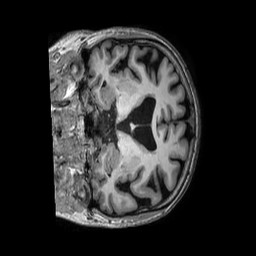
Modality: T1w
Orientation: coronal
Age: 72
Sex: female
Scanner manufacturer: philips
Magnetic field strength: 3 T
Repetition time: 0.006617 s
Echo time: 0.00297 s